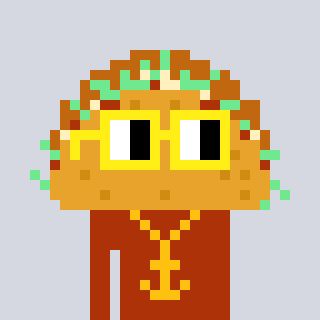
a pixel art character with square yellow glasses, a taco-shaped head and a hotbrown-colored body on a cool background